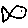
Label: fish